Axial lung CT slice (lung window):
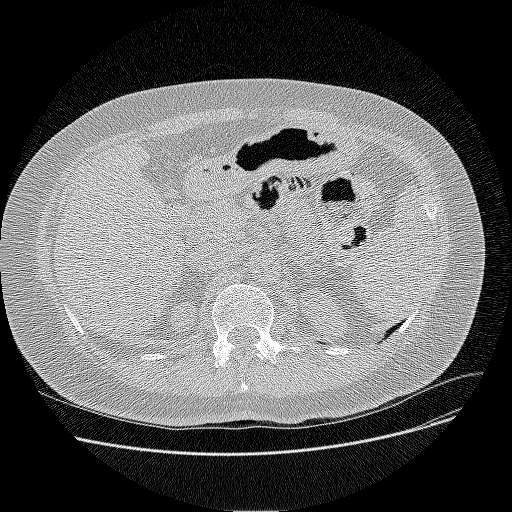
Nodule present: no